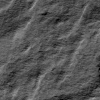
Atmospheric dust classification: not_dusty